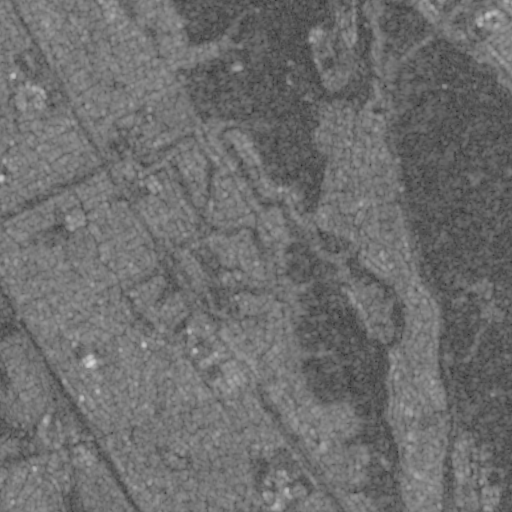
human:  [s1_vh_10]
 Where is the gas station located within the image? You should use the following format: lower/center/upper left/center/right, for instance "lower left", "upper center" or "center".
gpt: The gas station is located in the lower left of the image.
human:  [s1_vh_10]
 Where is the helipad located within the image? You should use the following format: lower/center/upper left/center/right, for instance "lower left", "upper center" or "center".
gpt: The helipad is located in the lower right of the image.
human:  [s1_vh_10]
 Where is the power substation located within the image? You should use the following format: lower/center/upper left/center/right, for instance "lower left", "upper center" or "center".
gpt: The power substation is located in the upper left of the image.
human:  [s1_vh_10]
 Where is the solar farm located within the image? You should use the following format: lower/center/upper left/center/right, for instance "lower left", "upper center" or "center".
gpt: The solar farm is located in the lower right of the image.
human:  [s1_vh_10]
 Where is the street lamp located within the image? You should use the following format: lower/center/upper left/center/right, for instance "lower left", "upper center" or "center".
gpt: The street lamp is located in the center left of the image.
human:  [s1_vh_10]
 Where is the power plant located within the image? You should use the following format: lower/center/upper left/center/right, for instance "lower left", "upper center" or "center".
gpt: There is no power plant in the image.

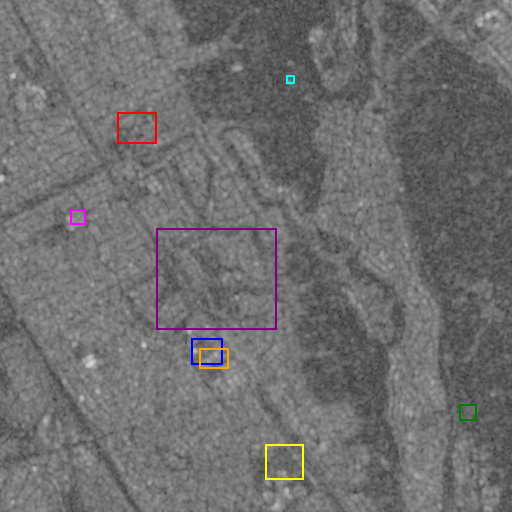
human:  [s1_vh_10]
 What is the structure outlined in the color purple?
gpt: The structure outlined in purple is a park.
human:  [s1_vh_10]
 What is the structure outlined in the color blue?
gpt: The structure outlined in blue is a parking lot.
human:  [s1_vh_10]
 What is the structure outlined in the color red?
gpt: The structure outlined in red is a power substation.
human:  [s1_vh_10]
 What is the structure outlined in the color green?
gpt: The structure outlined in green is a solar farm.
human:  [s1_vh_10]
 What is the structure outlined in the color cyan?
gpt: The structure outlined in cyan is a storage tank.
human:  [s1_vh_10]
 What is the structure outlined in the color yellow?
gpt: The structure outlined in yellow is a track.
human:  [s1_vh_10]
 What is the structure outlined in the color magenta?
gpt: The structure outlined in magenta is a building.
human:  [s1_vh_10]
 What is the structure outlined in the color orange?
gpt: The structure outlined in orange is a building.
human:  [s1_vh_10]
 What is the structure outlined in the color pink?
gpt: There is no pink outline.